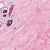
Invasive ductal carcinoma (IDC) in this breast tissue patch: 0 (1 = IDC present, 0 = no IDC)